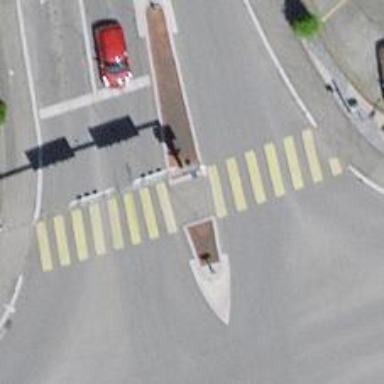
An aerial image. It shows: Marked footway crossing with pedestrian island.